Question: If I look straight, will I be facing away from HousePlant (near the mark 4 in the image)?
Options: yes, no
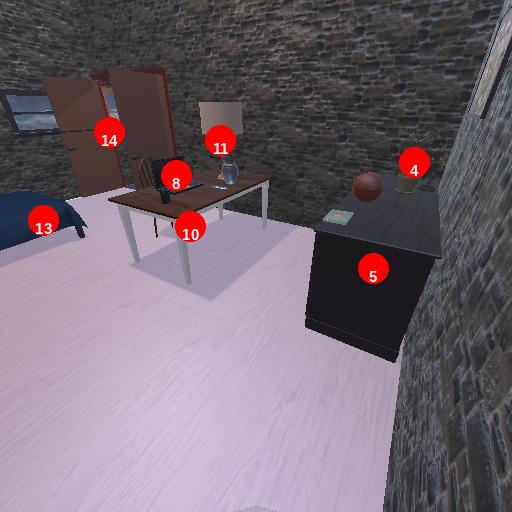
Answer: yes